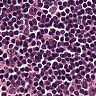
Metastatic tissue present: no